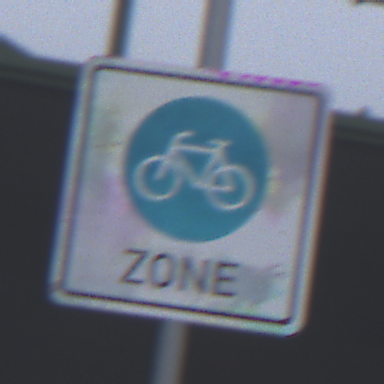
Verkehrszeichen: BeginnFahrradzone
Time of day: MorningAfternoon
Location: Outdoor (Suburban)
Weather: Overcast
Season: NotSpecified
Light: Natural